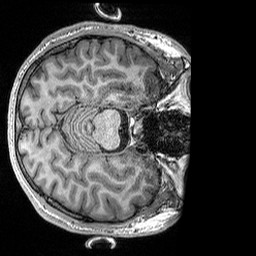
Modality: T1w
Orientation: axial
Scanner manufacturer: siemens
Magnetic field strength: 3 T
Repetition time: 2.3 s
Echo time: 0.00298 s